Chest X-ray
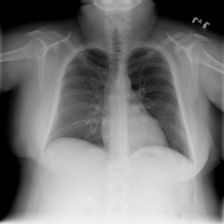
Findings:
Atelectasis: negative
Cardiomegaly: negative
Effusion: negative
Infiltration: negative
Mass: negative
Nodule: negative
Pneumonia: negative
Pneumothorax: negative
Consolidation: negative
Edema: negative
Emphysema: negative
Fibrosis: negative
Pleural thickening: negative
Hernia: negative